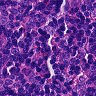
Metastatic tissue present: no